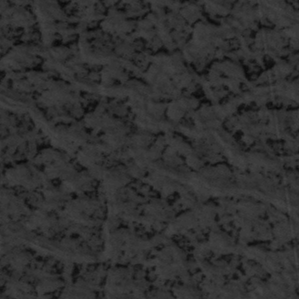
Label: frost